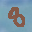
Label: 8